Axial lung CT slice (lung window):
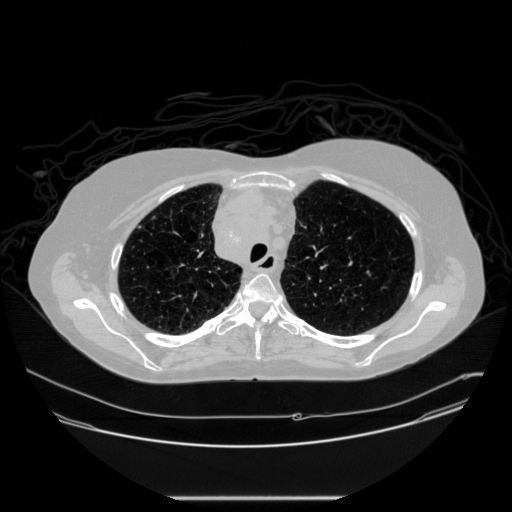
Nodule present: no